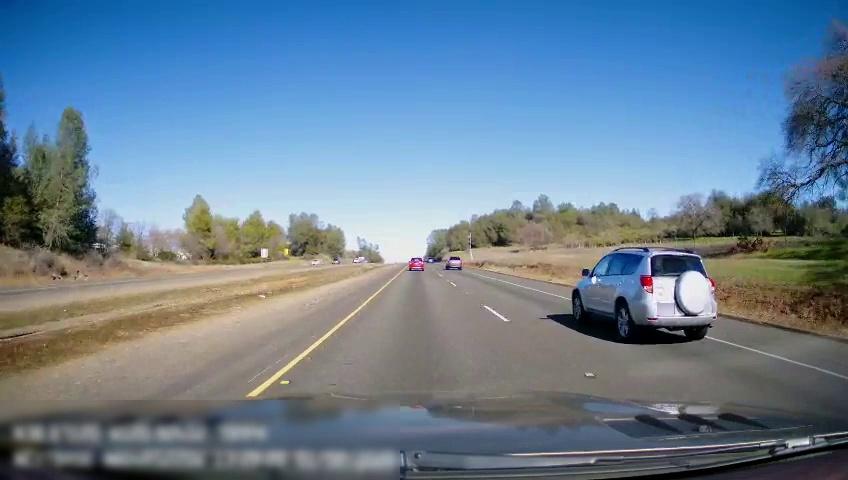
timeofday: Day
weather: Sunny
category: Drivable Space
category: Drivable Space
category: Vehicles | SUV
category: Vehicles | SUV
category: Vehicles | SUV
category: Lanes | Current Lane
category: Lanes | Current Lane
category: Lanes | Alternate Lane